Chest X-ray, AP view. Patient: 71 years old, sex M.
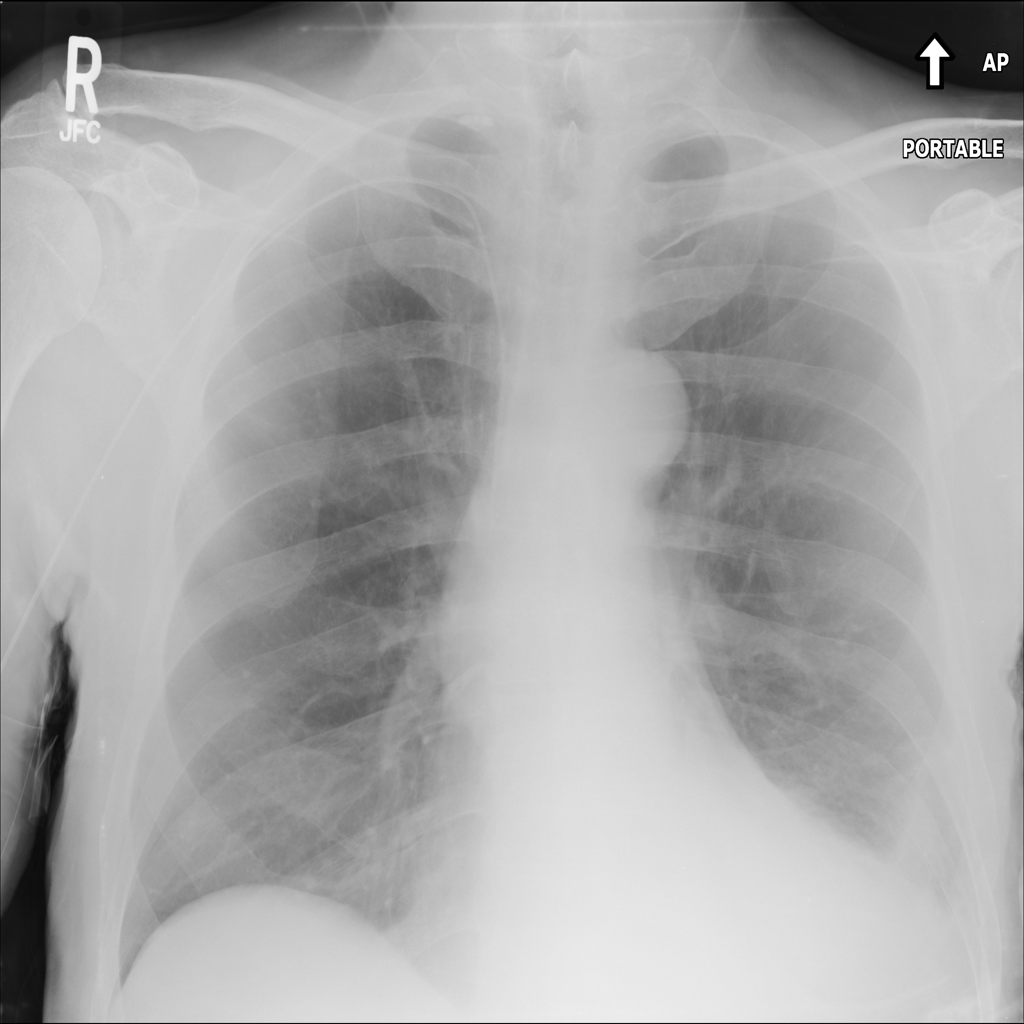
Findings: Atelectasis, Cardiomegaly, Effusion